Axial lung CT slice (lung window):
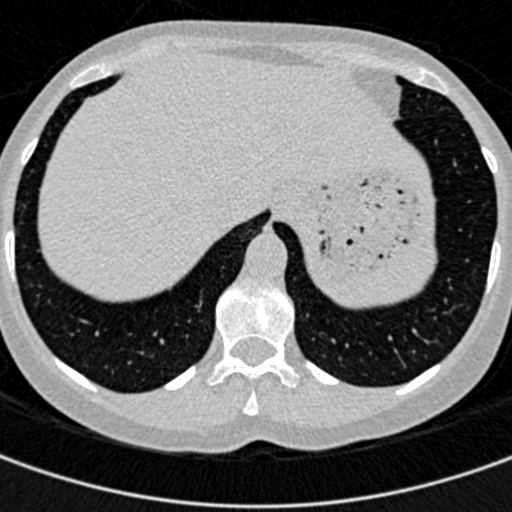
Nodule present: no